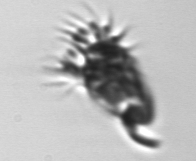
Label: Tontonia_appendiculariformis